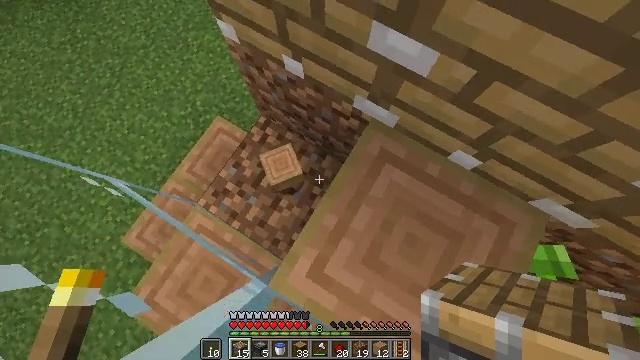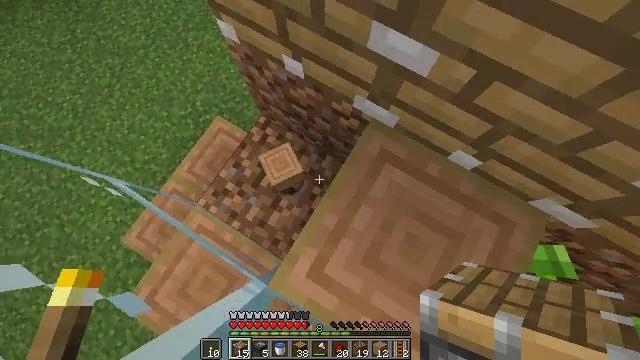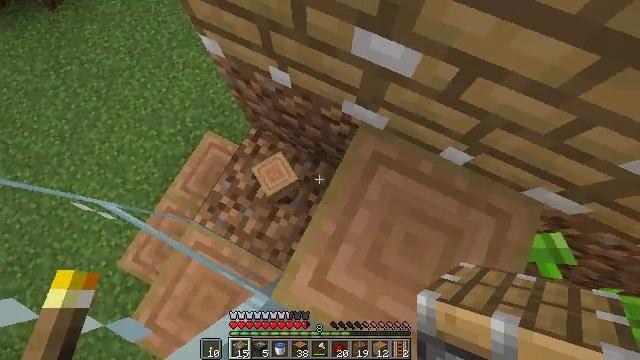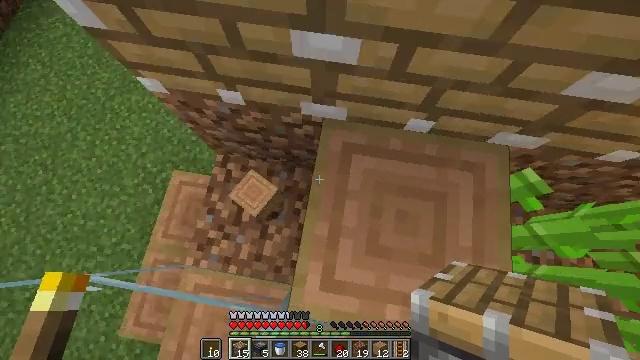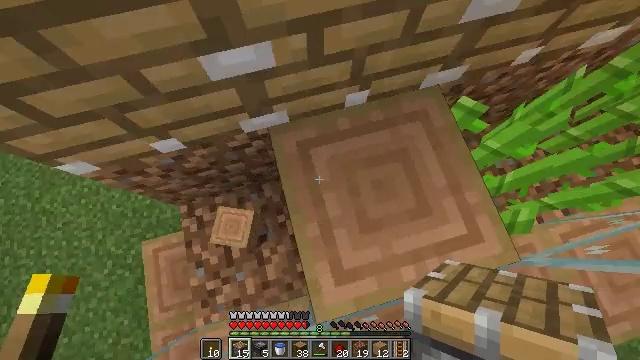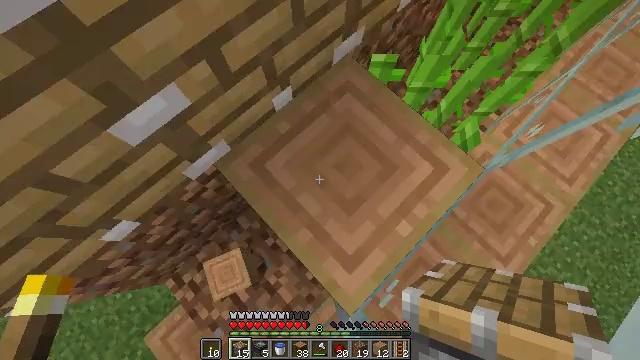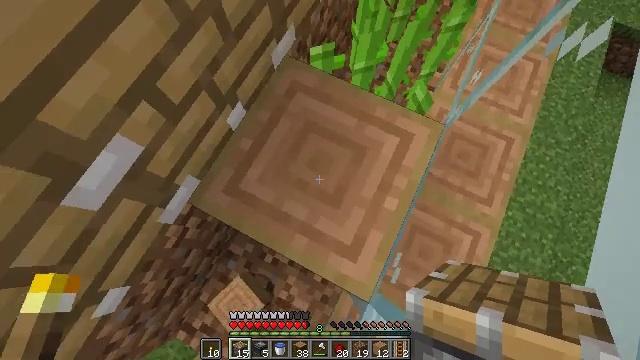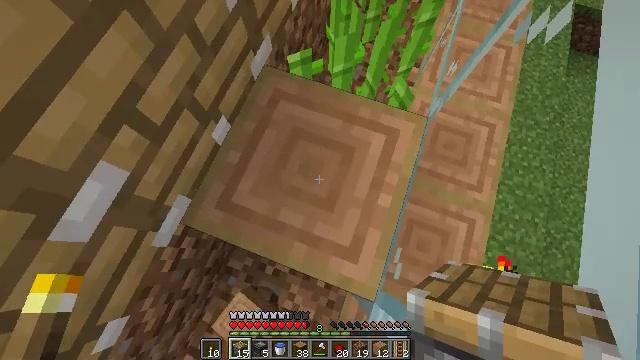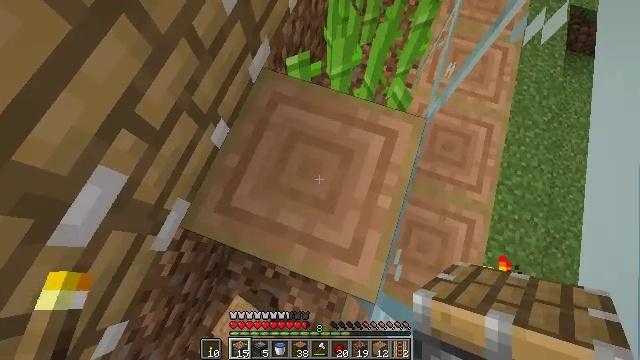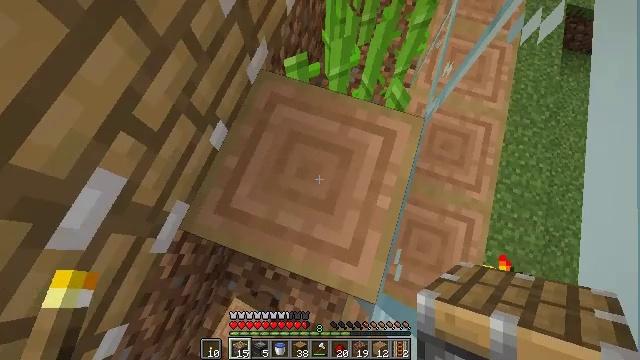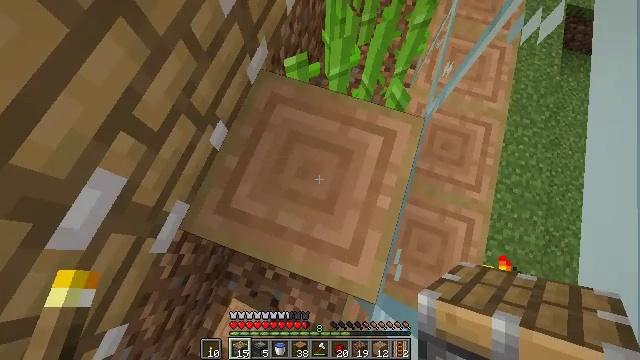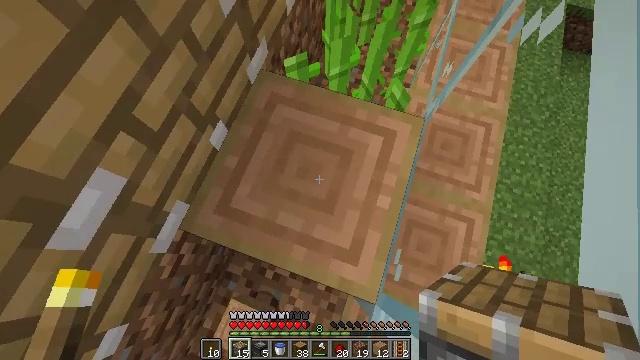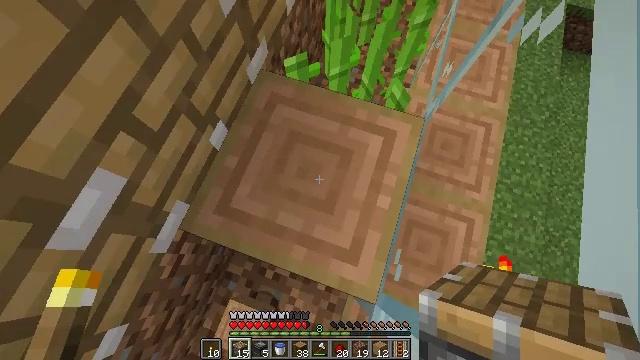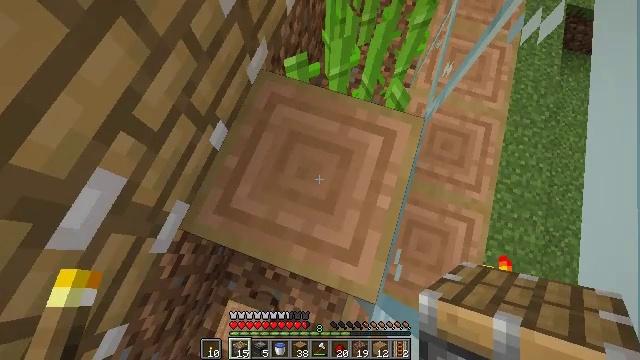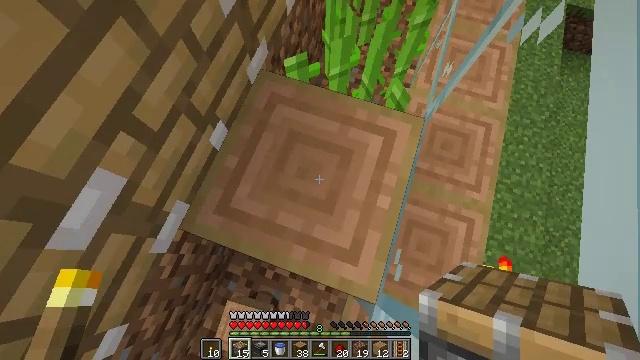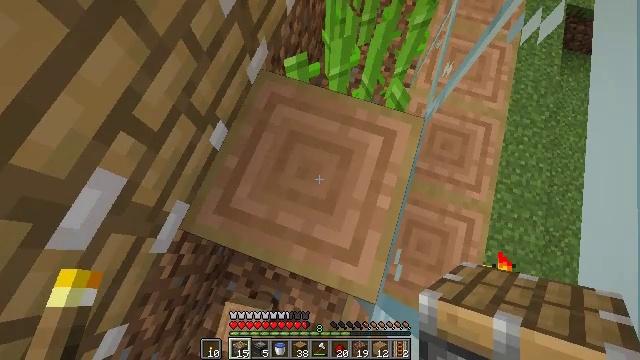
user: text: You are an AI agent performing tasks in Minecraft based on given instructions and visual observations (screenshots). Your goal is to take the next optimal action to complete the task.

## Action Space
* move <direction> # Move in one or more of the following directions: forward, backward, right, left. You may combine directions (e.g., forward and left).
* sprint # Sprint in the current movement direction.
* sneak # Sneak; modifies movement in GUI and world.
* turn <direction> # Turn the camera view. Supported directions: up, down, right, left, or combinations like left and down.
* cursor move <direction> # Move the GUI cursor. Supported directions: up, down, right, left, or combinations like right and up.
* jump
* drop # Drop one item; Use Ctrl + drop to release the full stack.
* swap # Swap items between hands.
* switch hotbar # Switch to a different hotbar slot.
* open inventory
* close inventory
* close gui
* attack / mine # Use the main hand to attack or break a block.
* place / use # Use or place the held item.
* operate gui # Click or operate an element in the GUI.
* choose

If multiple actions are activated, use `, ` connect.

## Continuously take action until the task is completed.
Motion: motion action
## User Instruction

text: Collect the stripped jungle log from the tree.
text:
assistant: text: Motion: sneak
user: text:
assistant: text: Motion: sneak, turn right and up
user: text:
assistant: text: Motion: sneak, turn right
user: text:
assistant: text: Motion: sneak, turn right
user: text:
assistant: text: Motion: sneak, turn right
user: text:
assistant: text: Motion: sneak, turn right
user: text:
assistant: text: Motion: sneak, turn right and up
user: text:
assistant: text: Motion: sneak
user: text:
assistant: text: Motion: sneak
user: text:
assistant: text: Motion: sneak
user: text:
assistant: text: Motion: sneak
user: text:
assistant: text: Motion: sneak
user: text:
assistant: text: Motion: sneak
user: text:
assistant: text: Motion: sneak
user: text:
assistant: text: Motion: sneak
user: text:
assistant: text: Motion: sneak
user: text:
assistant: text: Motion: sneak
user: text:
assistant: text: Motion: sneak
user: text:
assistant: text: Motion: sneak
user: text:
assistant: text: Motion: sneak, turn down, attack / mine
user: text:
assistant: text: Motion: sneak, attack / mine
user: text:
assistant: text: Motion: sneak, attack / mine
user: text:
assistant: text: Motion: sneak, attack / mine
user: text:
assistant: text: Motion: sneak, attack / mine
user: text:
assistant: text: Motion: sneak, attack / mine
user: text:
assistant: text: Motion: sneak, attack / mine
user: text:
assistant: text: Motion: sneak, attack / mine
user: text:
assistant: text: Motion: sneak, attack / mine
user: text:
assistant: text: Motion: sneak, attack / mine
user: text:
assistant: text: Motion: sneak, attack / mine